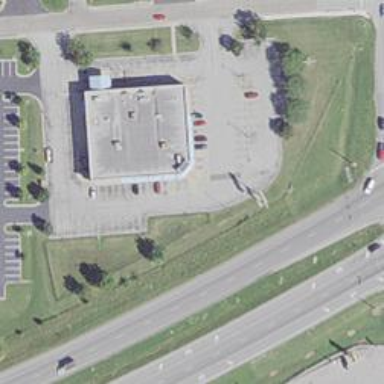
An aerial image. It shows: Pharmacy providing healthcare services.